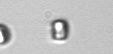
Label: Thalassiosira